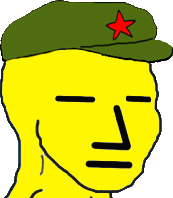
Label: 5_NPC